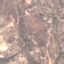
Label: HerbaceousVegetation